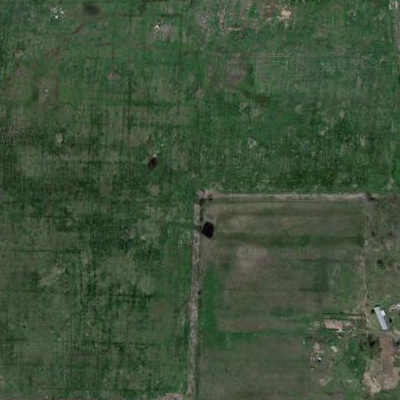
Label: Grass